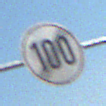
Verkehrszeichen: EndeGeschwindigkeit100
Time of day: Midday
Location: Outdoor (Suburban)
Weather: PartlyCloudy
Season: NotSpecified
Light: Natural